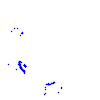
Particle: proton